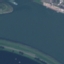
Land use / land cover class: River